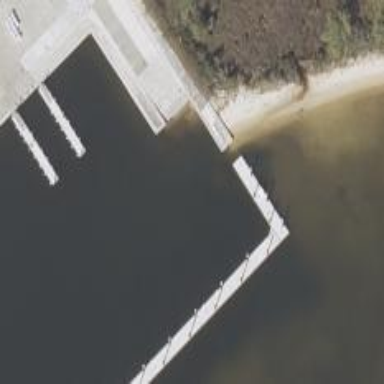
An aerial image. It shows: Slipway on leisure land.